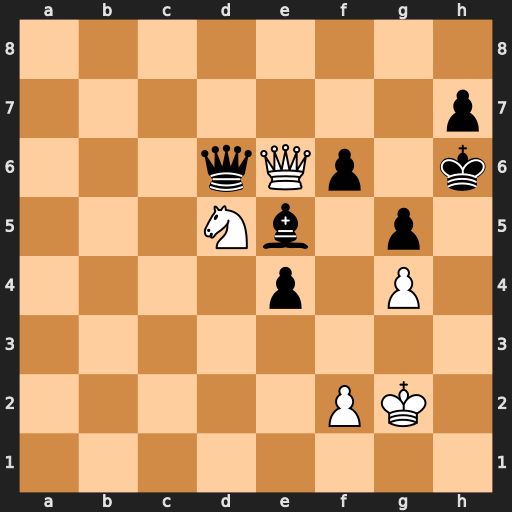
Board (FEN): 8/7p/3qQp1k/3Nb1p1/4p1P1/8/5PK1/8
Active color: w
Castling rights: -
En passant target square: -
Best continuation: Qf7 Qa3 Ne3